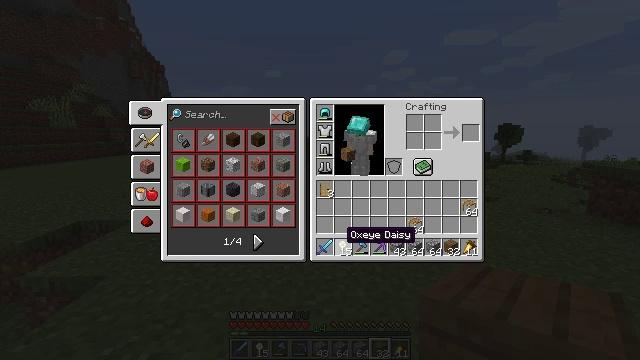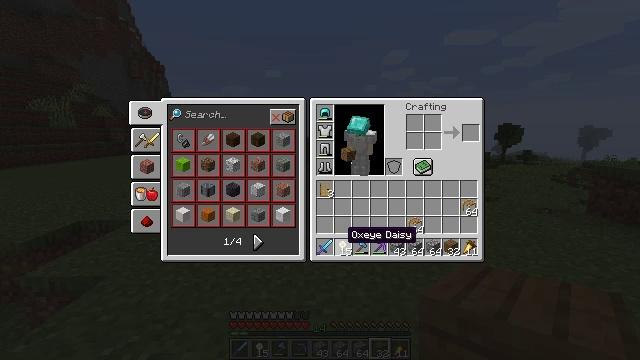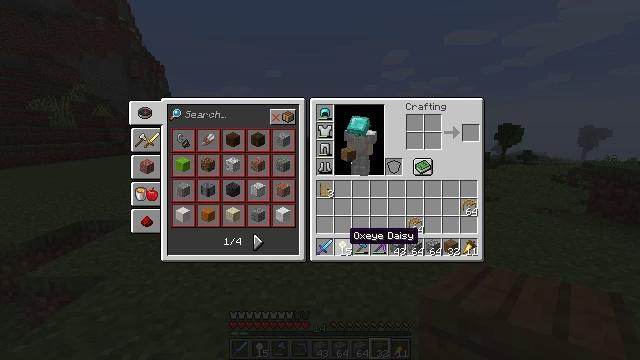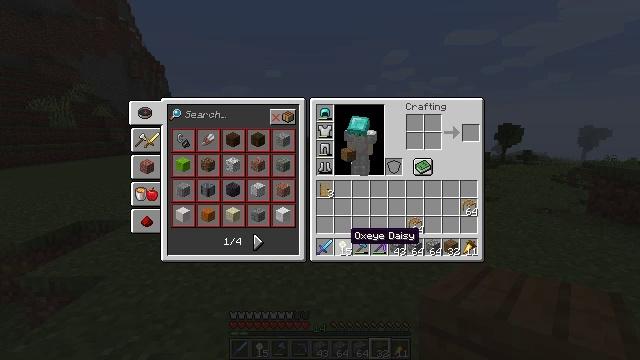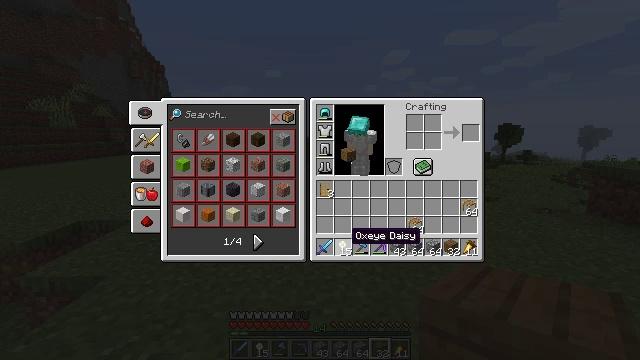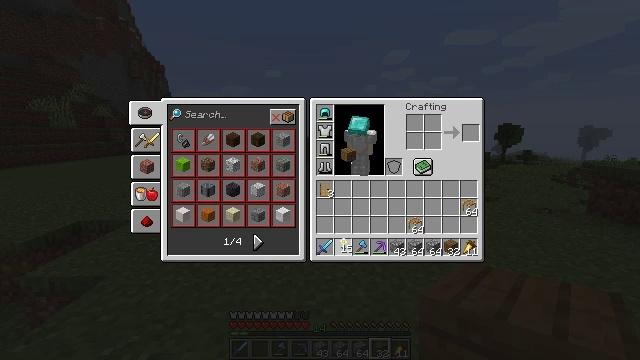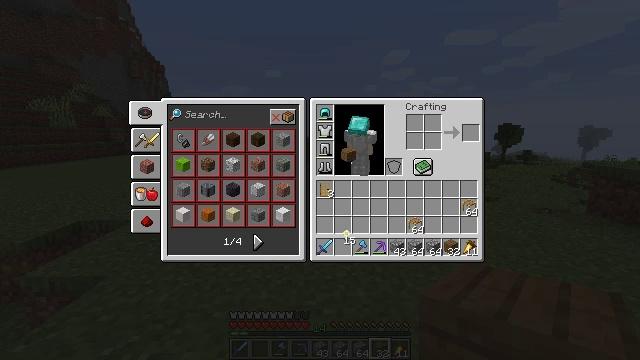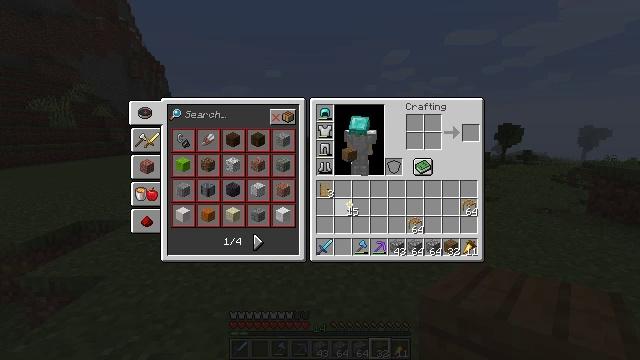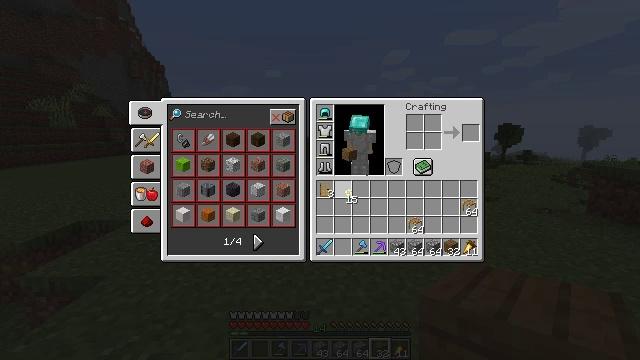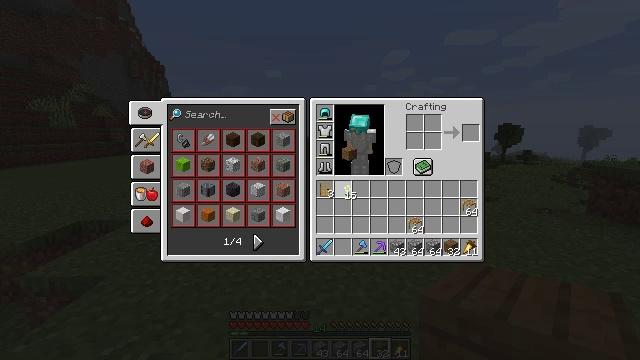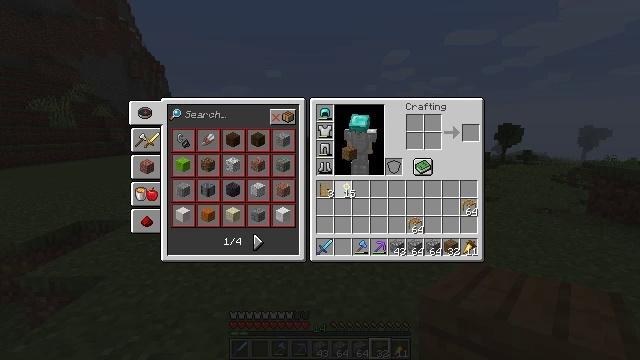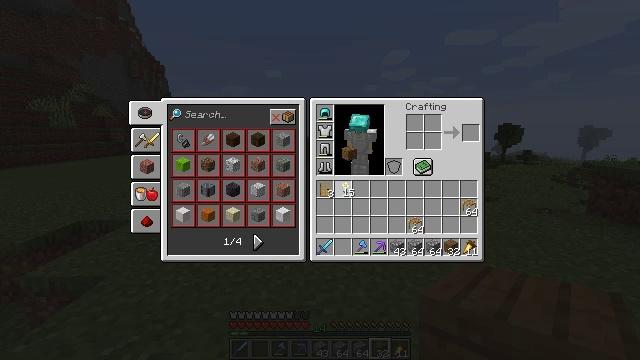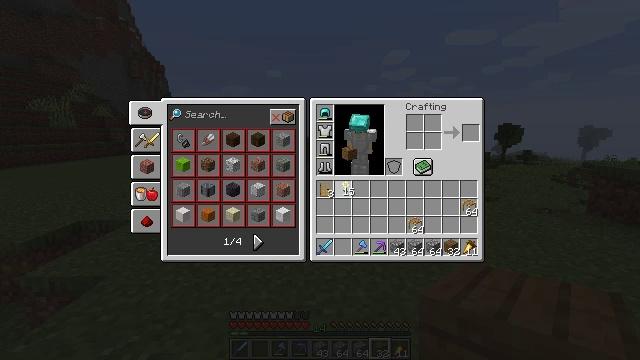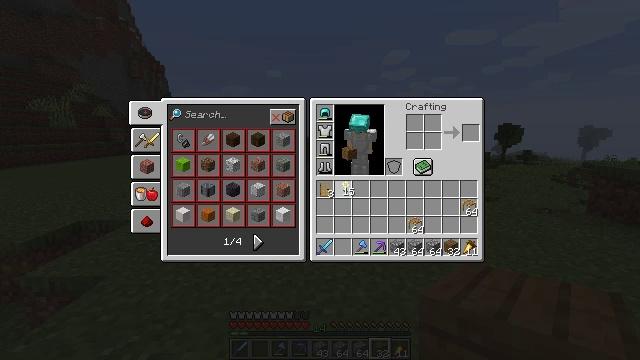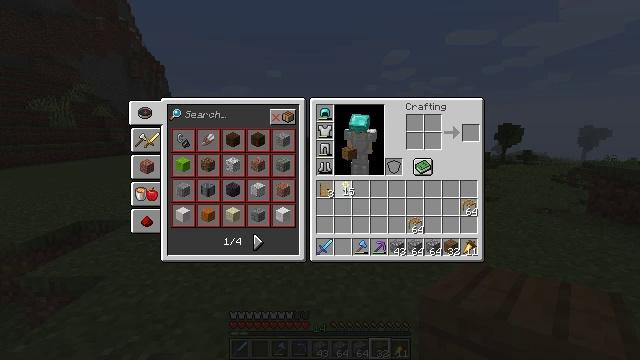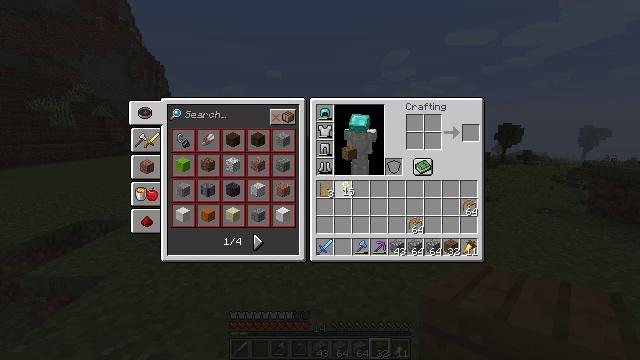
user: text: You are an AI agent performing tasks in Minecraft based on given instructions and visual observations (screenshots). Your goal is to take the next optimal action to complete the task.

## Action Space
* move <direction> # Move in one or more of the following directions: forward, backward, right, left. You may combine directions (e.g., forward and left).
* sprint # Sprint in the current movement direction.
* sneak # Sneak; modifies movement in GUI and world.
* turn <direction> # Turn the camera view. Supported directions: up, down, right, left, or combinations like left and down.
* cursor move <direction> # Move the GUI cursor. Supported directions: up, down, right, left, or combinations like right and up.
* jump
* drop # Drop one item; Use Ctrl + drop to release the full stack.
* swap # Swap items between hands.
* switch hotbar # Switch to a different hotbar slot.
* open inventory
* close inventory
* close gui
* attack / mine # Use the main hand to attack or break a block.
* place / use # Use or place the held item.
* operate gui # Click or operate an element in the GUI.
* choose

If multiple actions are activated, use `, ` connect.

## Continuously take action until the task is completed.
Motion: motion action
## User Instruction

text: Clear away tall grass.
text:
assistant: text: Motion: no_op
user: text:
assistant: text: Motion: no_op
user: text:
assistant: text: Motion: no_op
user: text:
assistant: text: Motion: no_op
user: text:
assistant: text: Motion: attack / mine
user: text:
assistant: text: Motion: turn up, attack / mine
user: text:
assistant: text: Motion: turn up
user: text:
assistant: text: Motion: turn up
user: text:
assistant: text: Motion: no_op
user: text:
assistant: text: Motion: no_op
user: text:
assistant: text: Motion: no_op
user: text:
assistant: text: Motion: no_op
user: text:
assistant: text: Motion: no_op
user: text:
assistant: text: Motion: attack / mine
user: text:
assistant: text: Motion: attack / mine
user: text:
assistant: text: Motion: attack / mine
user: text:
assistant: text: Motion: no_op
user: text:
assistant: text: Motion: turn right
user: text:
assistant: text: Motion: turn right and down
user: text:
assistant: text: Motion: turn right and down
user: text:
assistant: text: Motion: no_op
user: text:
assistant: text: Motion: no_op
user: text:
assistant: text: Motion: no_op
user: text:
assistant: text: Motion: no_op
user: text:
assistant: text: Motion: no_op
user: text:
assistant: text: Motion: no_op
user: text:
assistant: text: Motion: no_op
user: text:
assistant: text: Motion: no_op
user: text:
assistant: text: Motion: no_op
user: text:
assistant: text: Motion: no_op